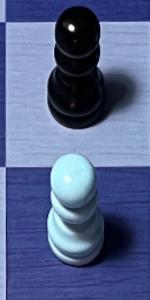
Label: Pawn_White